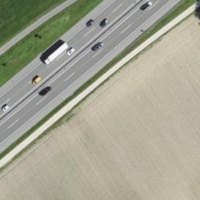
EUNIS habitat code: 57
Species observed at this site:
Milvus milvus